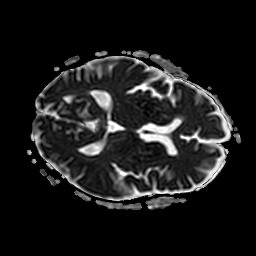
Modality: ADC
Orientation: axial
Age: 77
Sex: female
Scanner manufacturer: philips
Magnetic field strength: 3 T
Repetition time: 3.723 s
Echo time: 0.05929 s